Question: I'm attempting to track the evolution of customer spending over time. Essentially, I need to identify the first instance of customer purchase, assign it a rank of 1, and assign all of their purchases within that calendar month the same rank for later aggregation. All purchases within the second month for a given customer would be assigned rank 2.
I want to have a customer who signed up in January, and another who signed up in March both designated by a column signaling "first month of shopping."
Thank you!

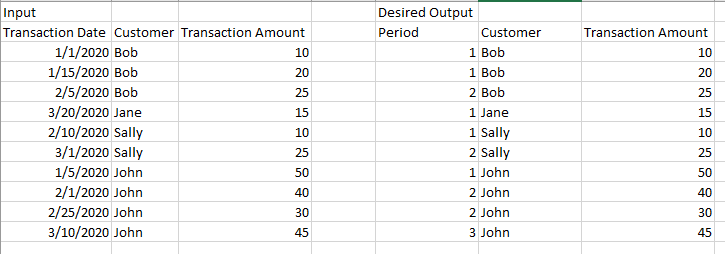
Answer: You can use dense_rank(). Since this is a window function, you have to specify your desired window. In this function, we will need to use "partition by" (you can think of it as group by for the given window), and order by because it is required for dense_rank() and enables you to have same number for same month. We will partition by customer and order by year and month. This makes dense_rank() return the same value for the same person for the same month because it doesn't know which one comes first. This is the reason for using dense_rank() instead of rank().
The code below gives the desired outcome:
'''
SELECT
Customer
, [Transaction Amount]
, dense_rank() over(partition by Customer order by datepart(yy, [Transaction Date]), datepart(yy, [Transaction Date])) as Period
FROM Table
'''